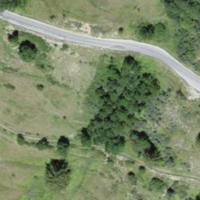
EUNIS habitat code: 26
Species observed at this site:
Campanula spicata